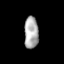
Tissue: lung
Cell type: Endothelial cells
Senescence score: 0.5558
Nuclear area (px): 440
Mean DAPI intensity: 173.945